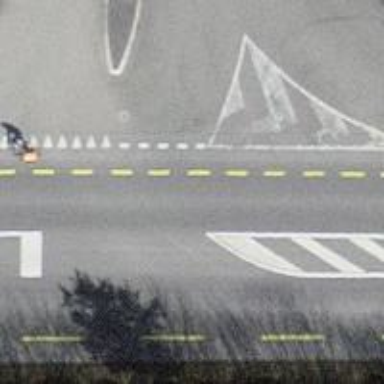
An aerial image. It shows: Primary highway with dedicated lane for cyclists.